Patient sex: F
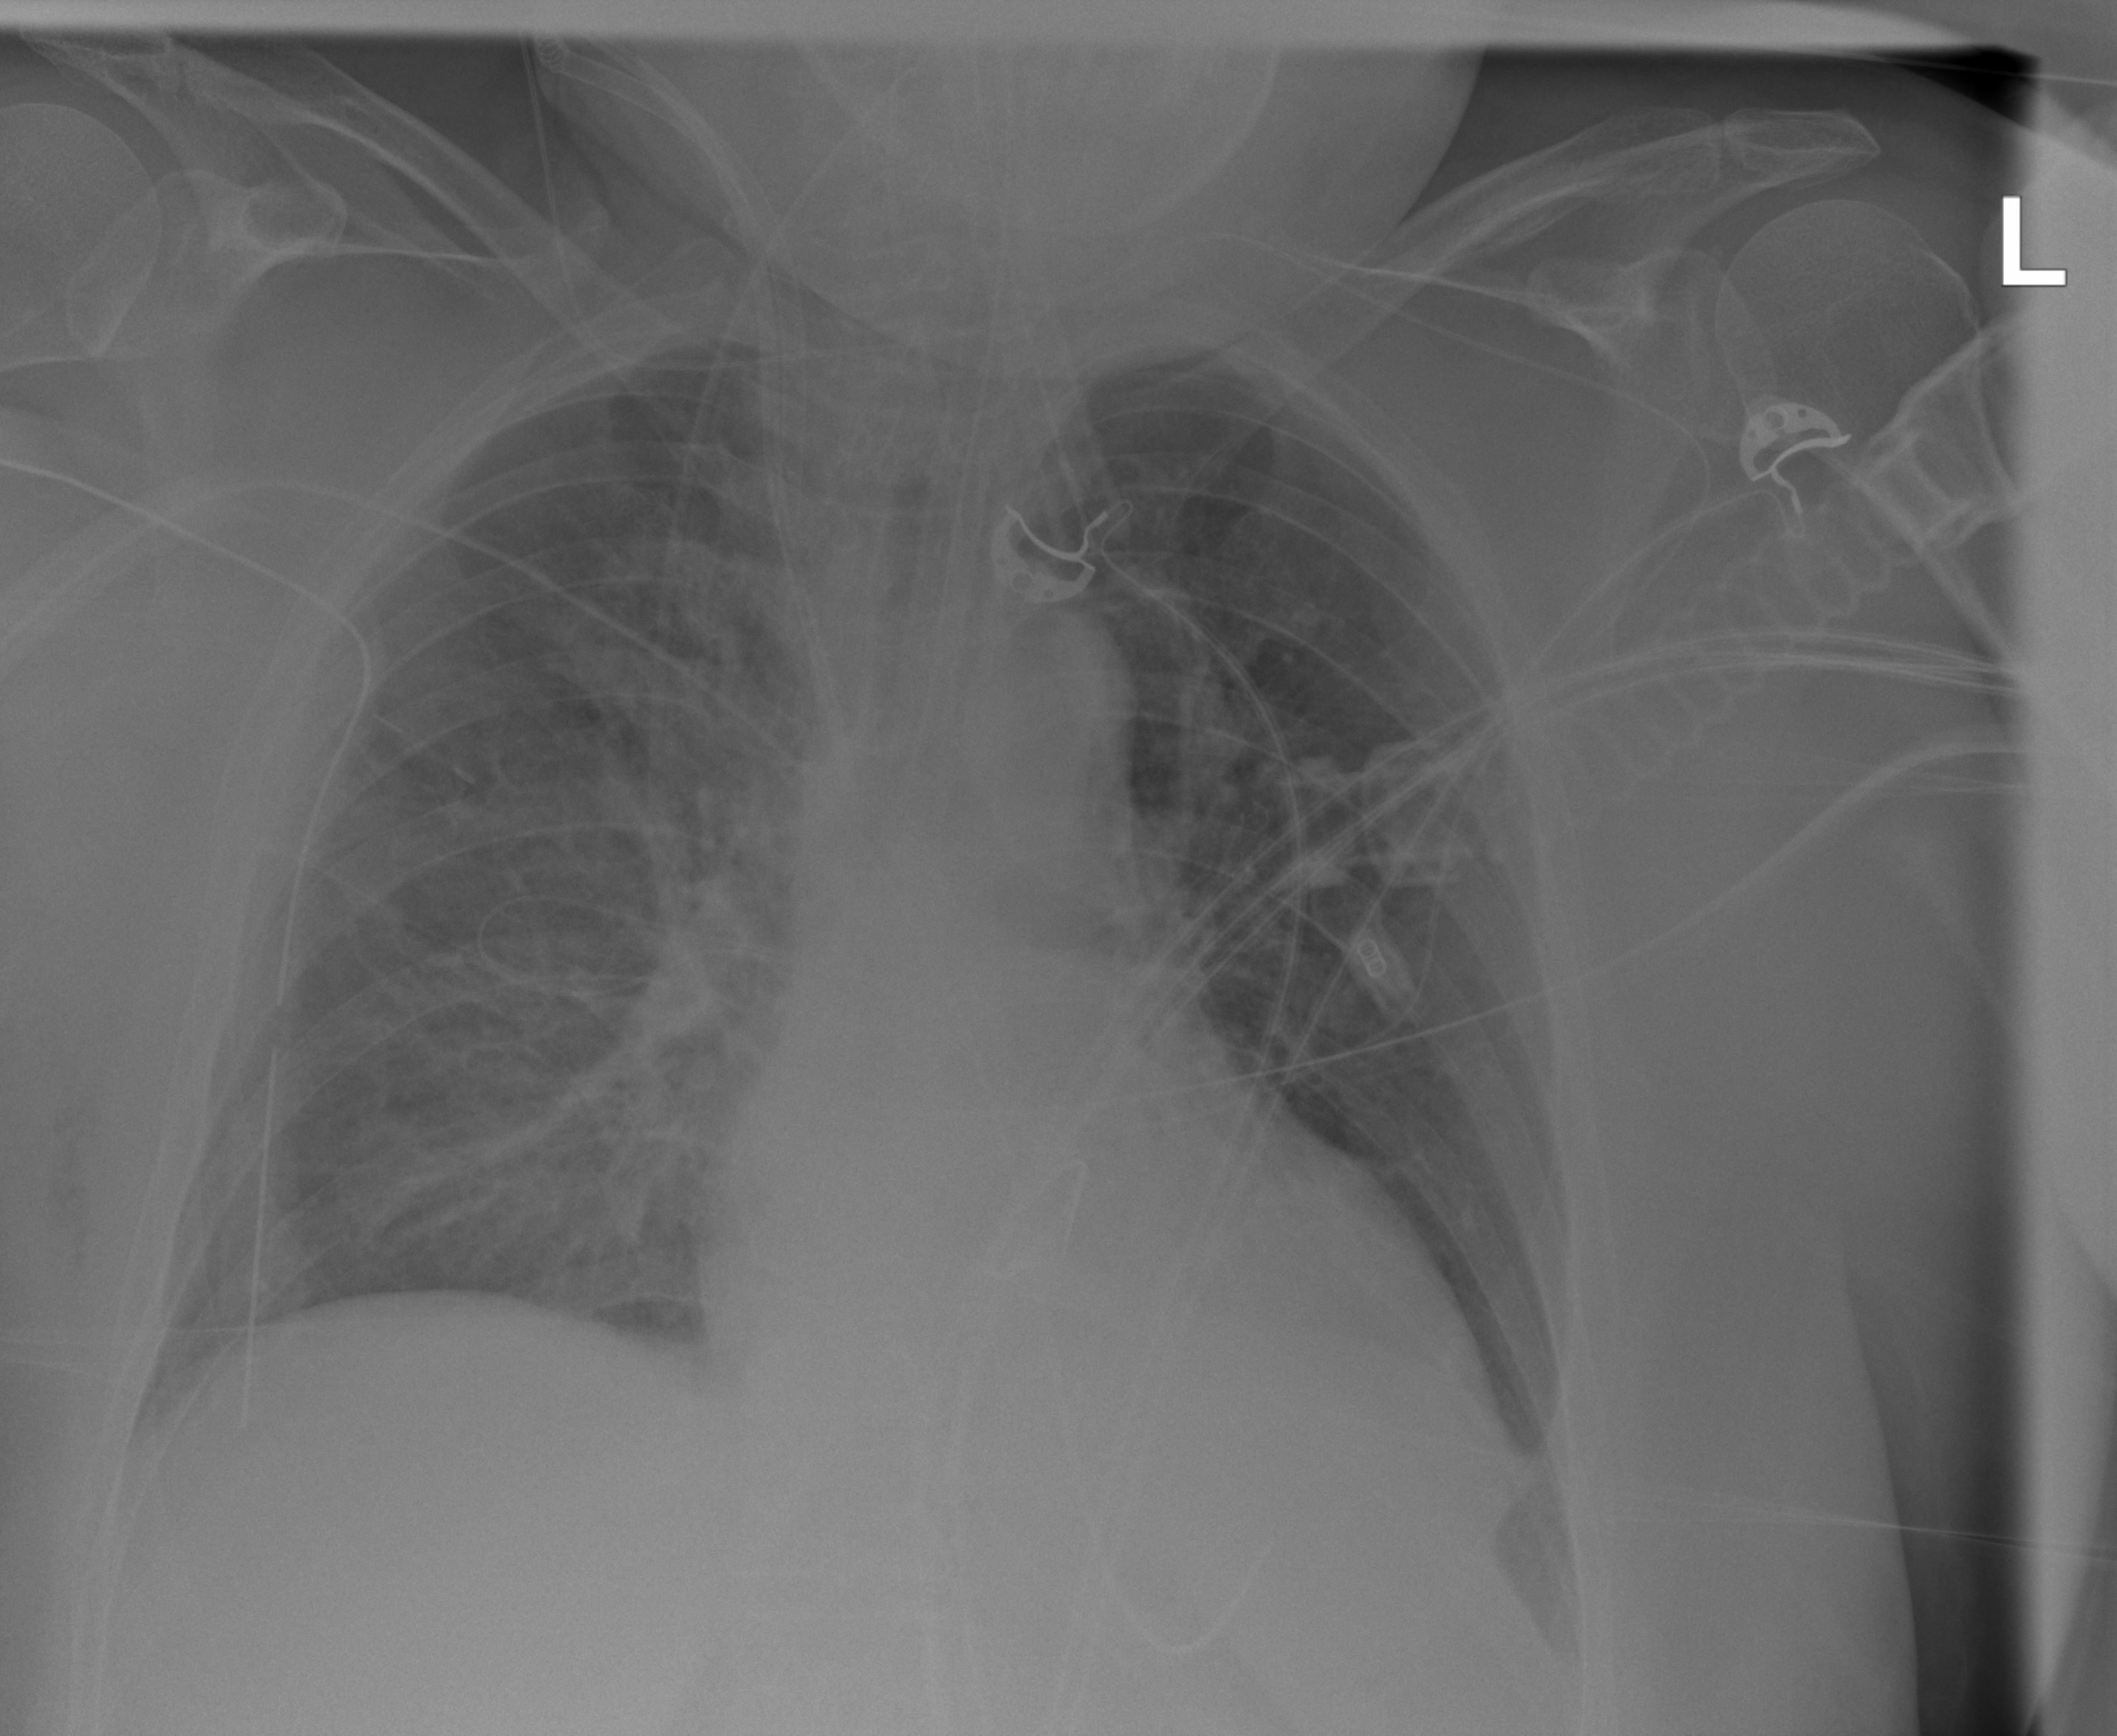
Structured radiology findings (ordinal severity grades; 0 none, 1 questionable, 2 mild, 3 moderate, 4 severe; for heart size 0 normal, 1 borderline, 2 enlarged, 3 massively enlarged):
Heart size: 2
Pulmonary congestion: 2
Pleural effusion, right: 0
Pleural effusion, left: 0
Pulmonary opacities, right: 0
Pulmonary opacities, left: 0
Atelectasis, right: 2
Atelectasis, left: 0